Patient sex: F
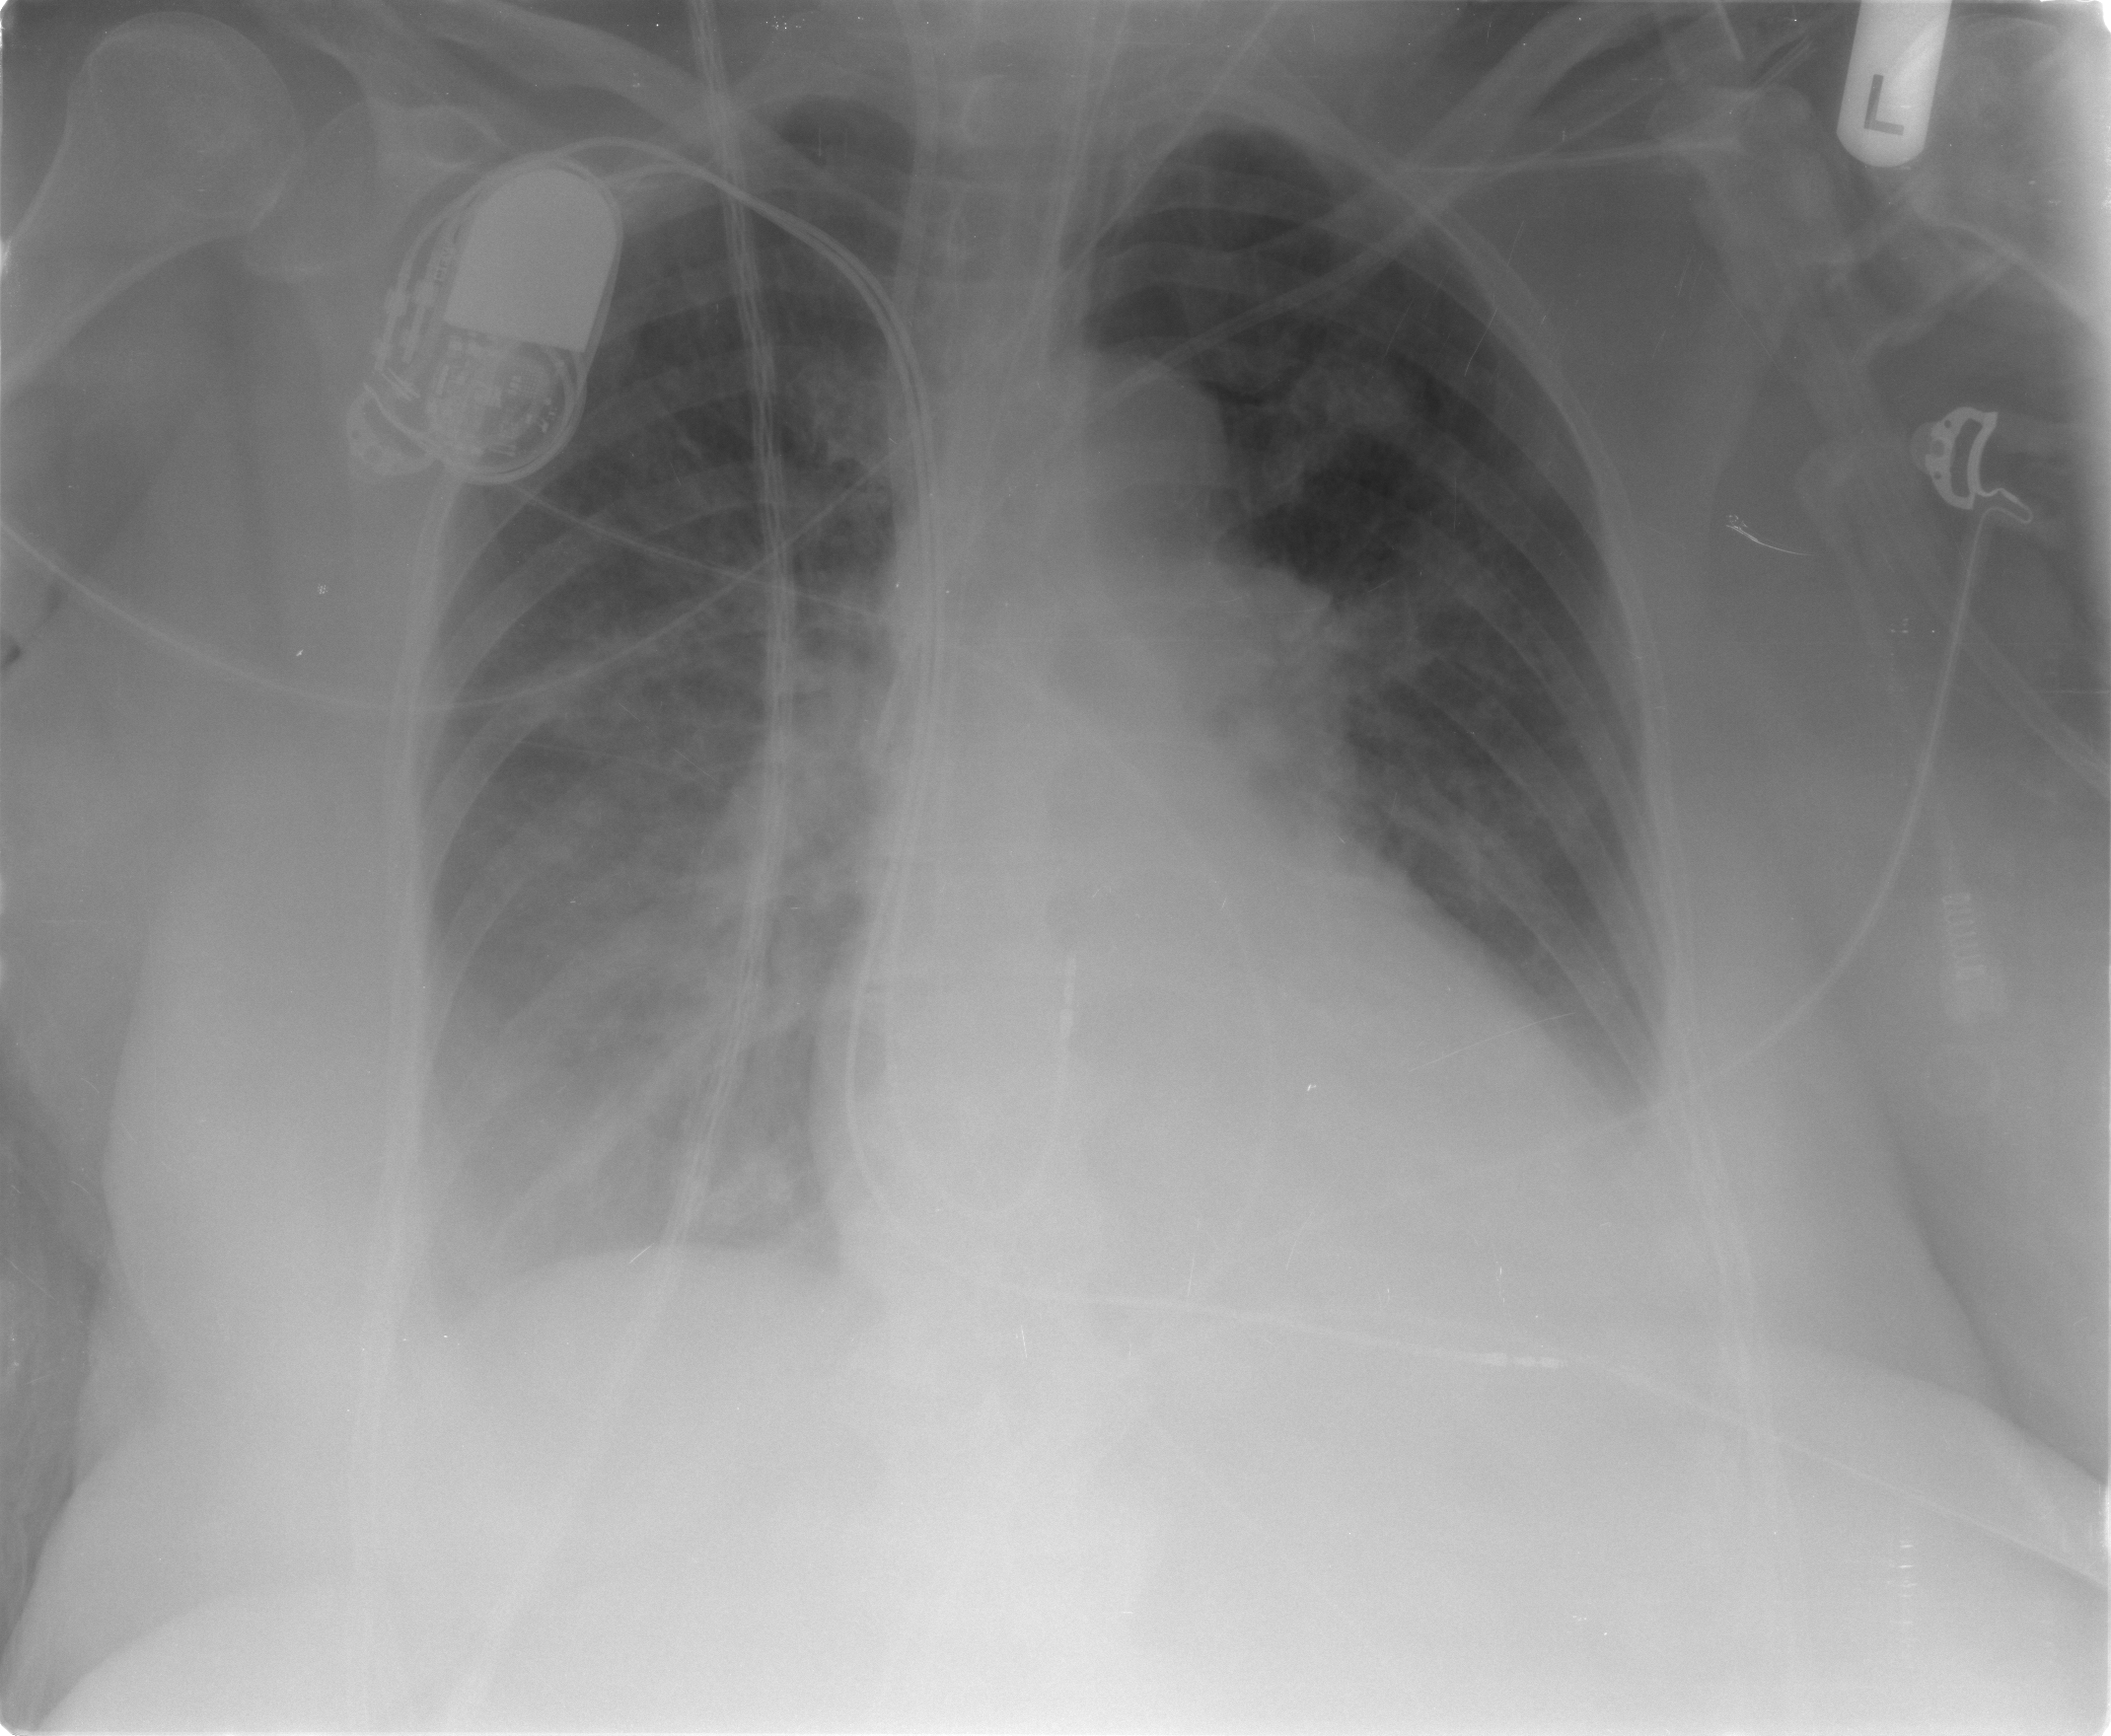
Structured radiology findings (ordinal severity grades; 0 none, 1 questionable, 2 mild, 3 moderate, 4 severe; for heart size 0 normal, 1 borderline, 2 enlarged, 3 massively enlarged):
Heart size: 1
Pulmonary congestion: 2
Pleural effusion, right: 3
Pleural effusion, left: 2
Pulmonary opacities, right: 3
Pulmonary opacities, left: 2
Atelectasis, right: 2
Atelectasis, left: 2